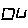
Label: square